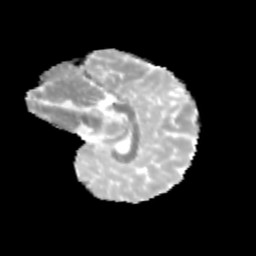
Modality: MD
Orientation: sagittal
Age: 11
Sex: female
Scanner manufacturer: siemens
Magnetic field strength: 3 T
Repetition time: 3.8 s
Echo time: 0.07 s